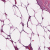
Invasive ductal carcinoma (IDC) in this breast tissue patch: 0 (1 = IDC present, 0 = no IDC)